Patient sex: F
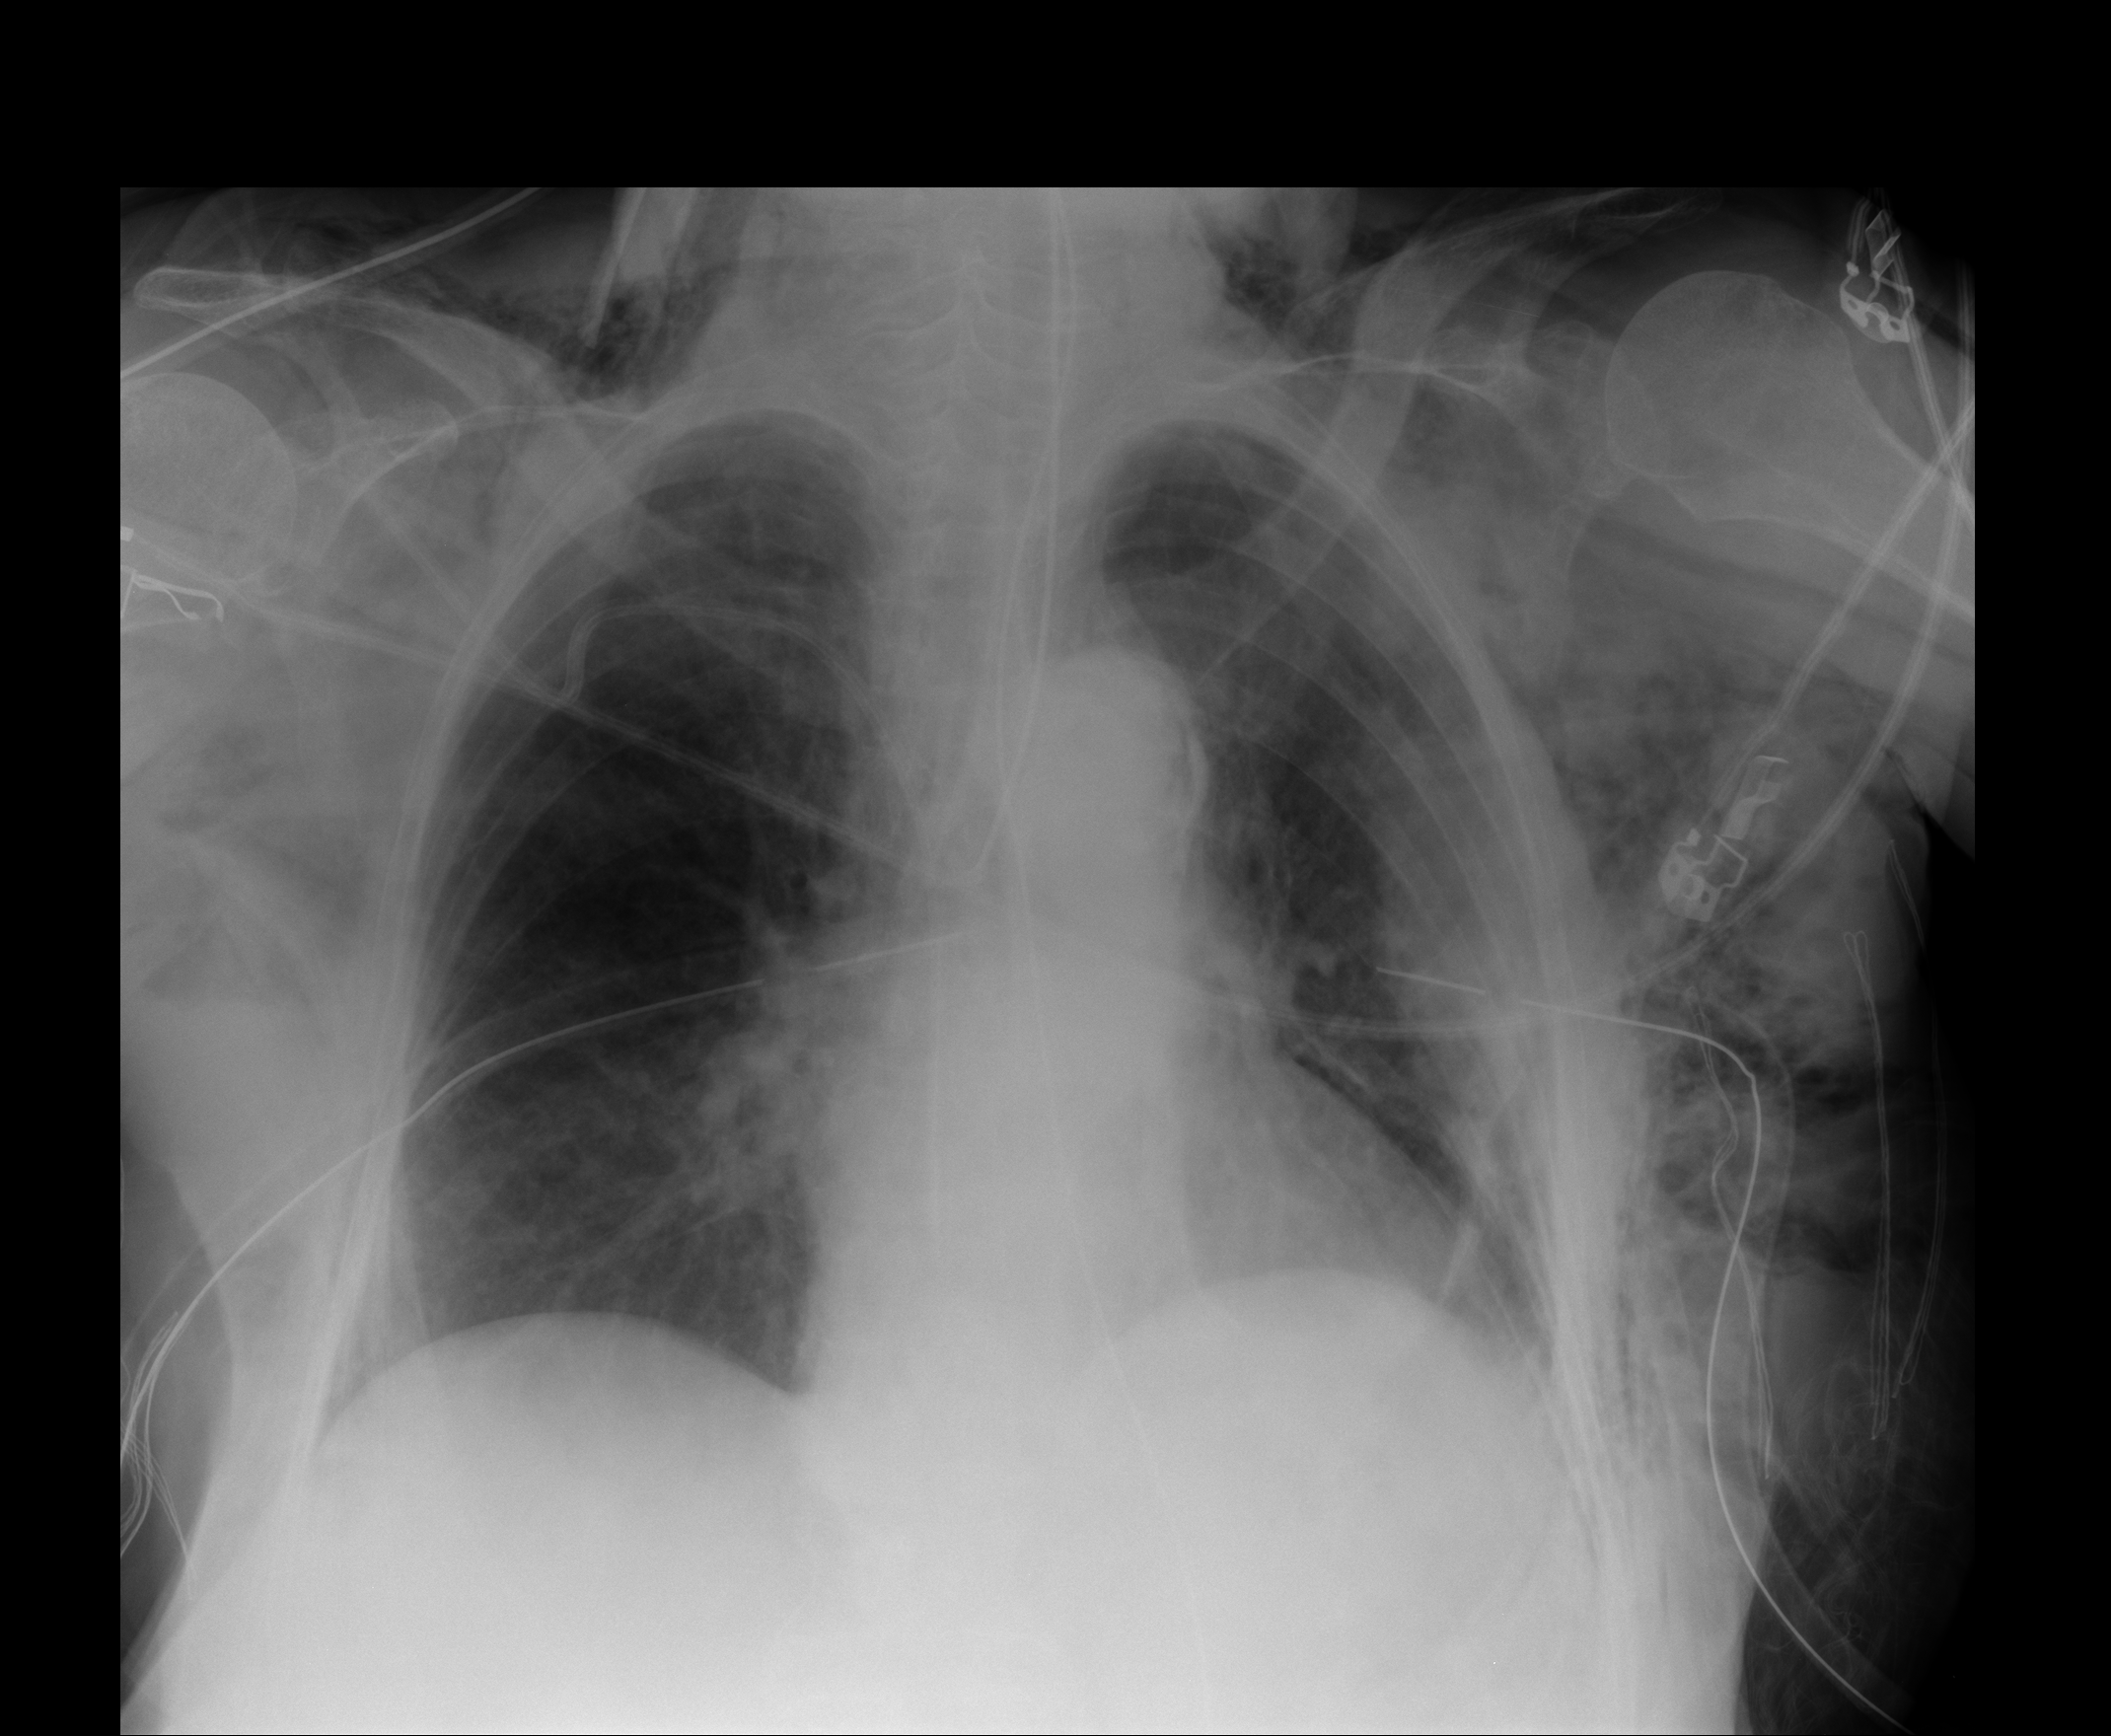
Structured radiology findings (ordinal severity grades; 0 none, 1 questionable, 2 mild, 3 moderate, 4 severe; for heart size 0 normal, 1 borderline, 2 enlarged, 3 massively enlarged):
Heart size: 1
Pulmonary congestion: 2
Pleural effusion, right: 0
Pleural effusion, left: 0
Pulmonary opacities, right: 0
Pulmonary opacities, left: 0
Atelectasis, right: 0
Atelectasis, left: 2